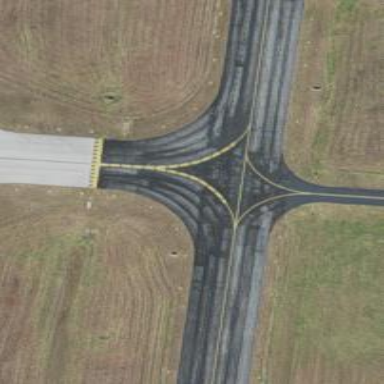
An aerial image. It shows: Image of taxiway at airport.